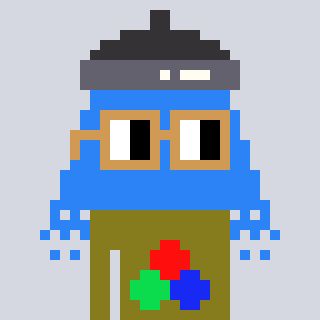
a pixel art character with square brown glasses, a shower-shaped head and a gunk-colored body on a cool background